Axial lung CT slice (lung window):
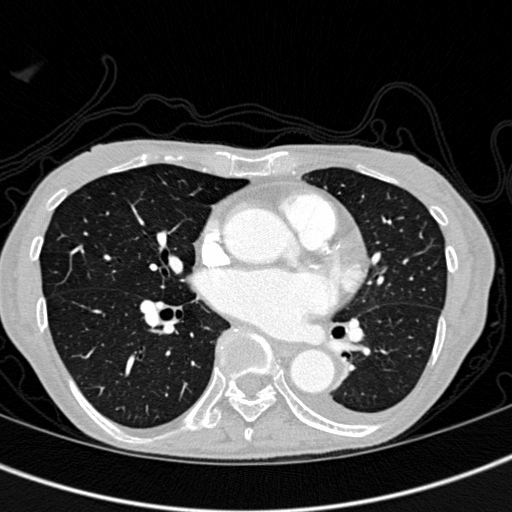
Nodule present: no